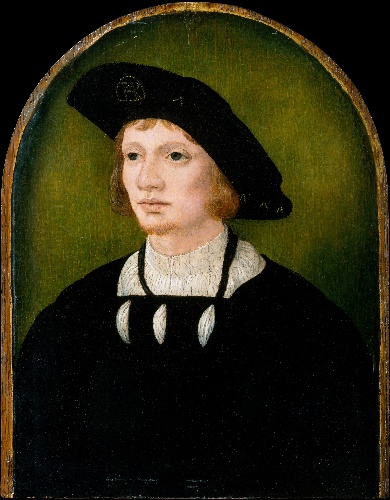
Title: Portrait of a Man
Artist: Netherlandish Painter
Artist bio: first half 16th century
Object type: Painting
Classification: Paintings
Medium: Oil on wood
Dimensions: Overall, with arched top, 8 1/4 x 6 1/2 in. (21 x 16.5 cm); painted surface 8 1/8 x 6 1/8 in. (20.6 x 15.6 cm)
Department: European Paintings
Credit line: The Jack and Belle Linsky Collection, 1982
Accession year: 1982
Repository: Metropolitan Museum of Art, New York, NY
Tags: Men|Portraits